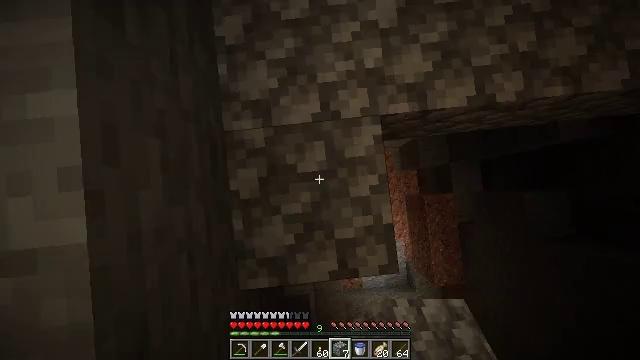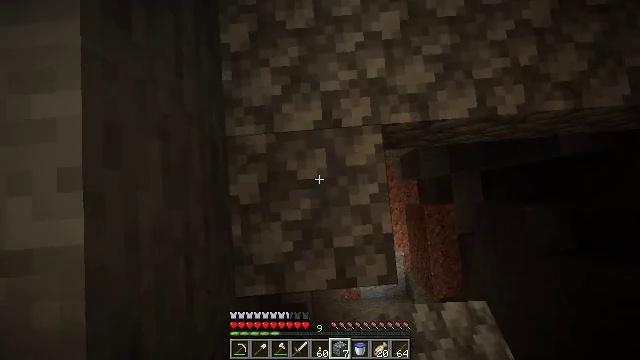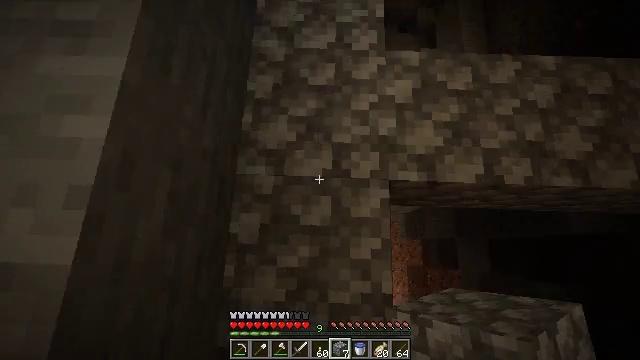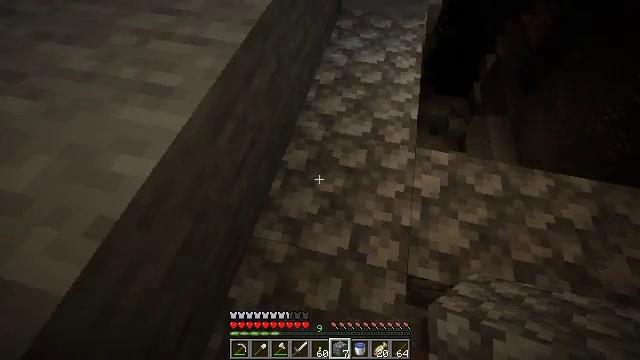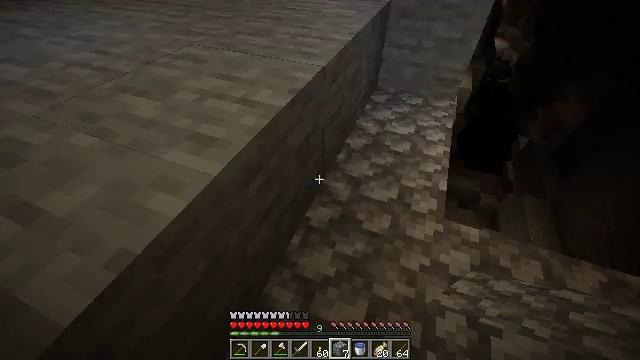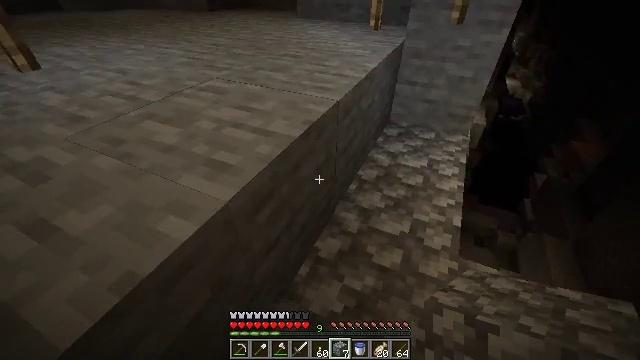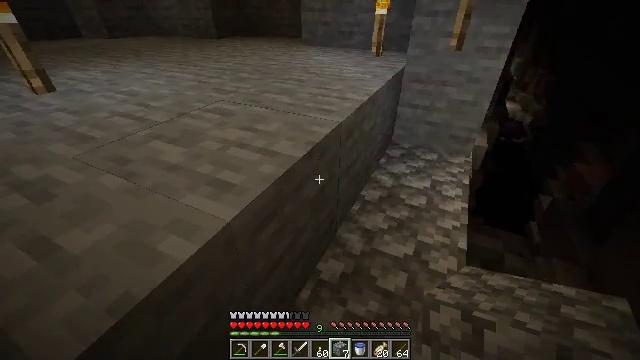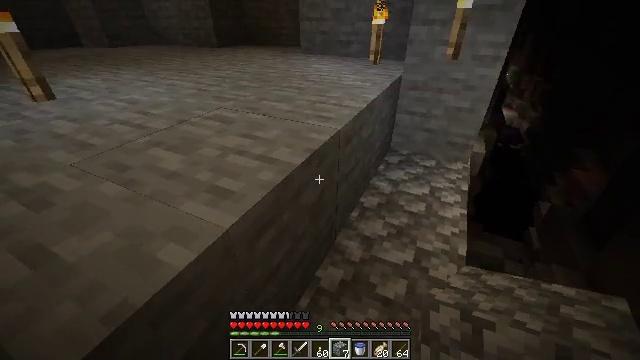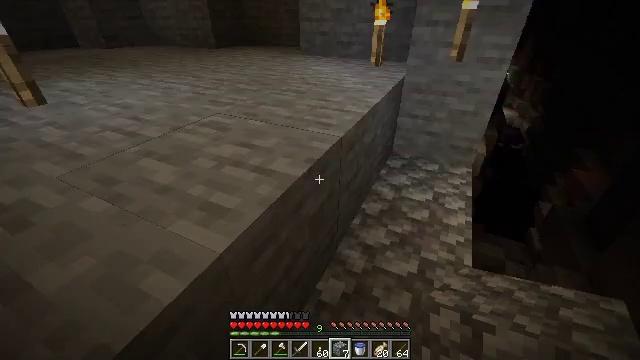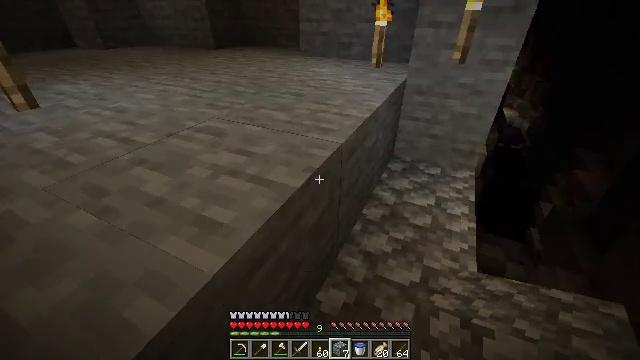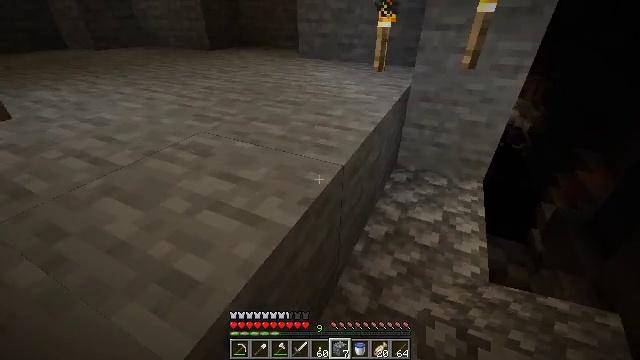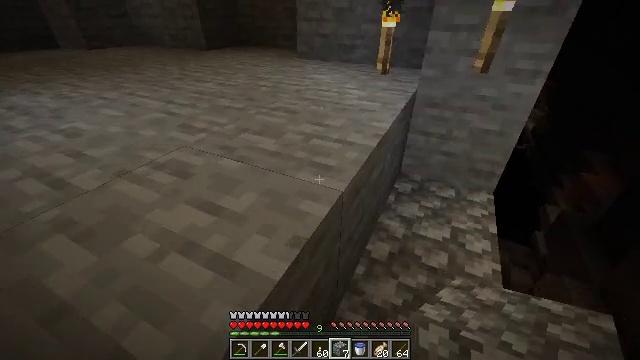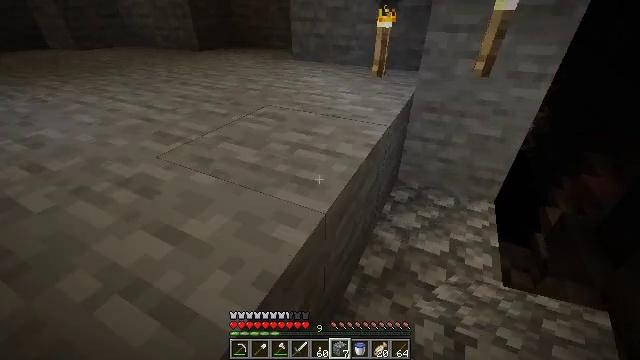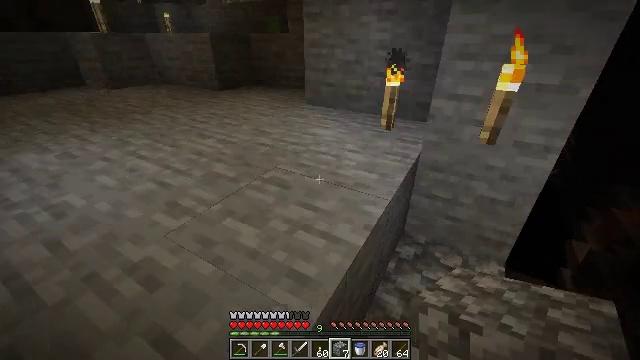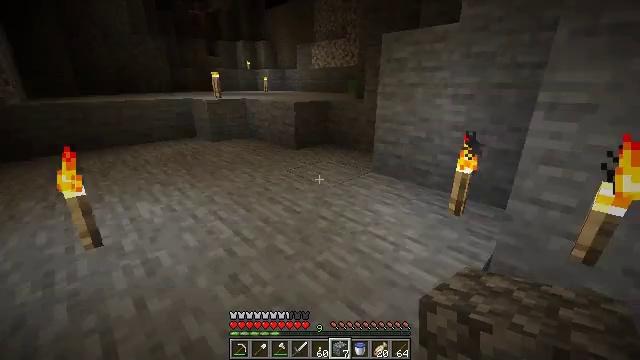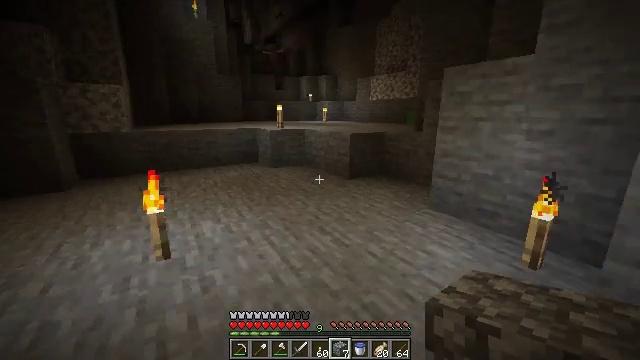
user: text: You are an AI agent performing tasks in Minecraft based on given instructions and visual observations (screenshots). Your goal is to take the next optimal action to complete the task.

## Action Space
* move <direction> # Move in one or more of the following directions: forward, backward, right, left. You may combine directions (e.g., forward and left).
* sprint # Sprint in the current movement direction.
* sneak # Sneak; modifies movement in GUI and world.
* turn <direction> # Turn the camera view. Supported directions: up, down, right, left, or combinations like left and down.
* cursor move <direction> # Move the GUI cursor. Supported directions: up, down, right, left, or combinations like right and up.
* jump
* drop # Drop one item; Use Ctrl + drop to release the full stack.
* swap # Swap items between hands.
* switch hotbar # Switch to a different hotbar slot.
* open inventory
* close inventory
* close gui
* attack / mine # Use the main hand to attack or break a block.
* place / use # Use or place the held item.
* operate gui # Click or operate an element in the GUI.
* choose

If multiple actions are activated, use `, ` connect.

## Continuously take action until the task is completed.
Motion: motion action
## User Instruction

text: Hunt mobs.
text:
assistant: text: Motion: turn left and up
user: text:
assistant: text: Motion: turn left and up
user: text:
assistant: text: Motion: turn left and up
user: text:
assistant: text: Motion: turn left and up
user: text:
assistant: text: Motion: turn left and up
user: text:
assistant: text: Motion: turn up
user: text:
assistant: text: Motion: turn up
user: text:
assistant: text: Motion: move forward
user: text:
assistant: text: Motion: move forward
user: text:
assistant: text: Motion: move forward
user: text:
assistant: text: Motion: move forward
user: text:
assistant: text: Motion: move forward
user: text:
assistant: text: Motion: move forward, turn left and up, jump
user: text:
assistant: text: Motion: move forward, turn left and up, jump
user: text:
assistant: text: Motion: move forward, turn left and up, jump
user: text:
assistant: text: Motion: move forward, turn left and up, jump
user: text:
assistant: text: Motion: move forward, turn left and up
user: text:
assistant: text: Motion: move forward, turn left
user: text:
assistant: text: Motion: move forward
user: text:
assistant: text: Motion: move forward
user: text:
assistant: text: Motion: move forward
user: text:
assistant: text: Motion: move forward
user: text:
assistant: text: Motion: move forward
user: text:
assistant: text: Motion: move forward
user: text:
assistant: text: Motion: move forward
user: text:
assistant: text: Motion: move forward
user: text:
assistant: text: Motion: move forward
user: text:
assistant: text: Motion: move forward, switch to hotbar 4
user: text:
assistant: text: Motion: move forward, switch to hotbar 4
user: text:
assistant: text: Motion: move forward, switch to hotbar 4